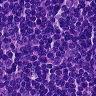
Metastatic tissue present: no